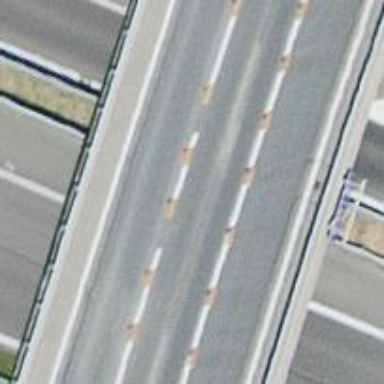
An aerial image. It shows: Secondary road on asphalt bridge.